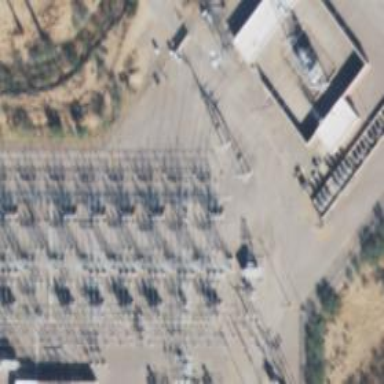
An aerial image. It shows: Switch used for power control.